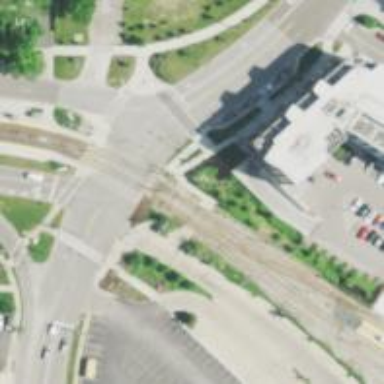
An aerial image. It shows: Light rail electrified with contact line.